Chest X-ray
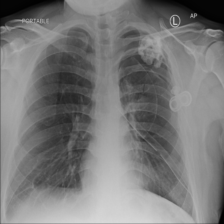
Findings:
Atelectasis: negative
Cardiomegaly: negative
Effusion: negative
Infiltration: negative
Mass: negative
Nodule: negative
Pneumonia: negative
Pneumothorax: positive
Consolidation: negative
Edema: negative
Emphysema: negative
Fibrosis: negative
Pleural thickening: negative
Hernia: negative